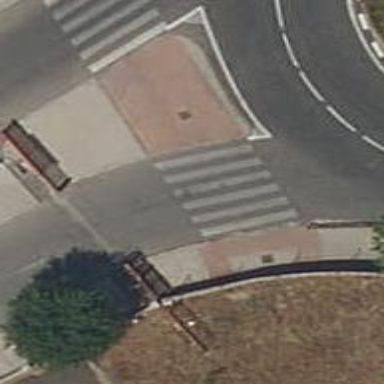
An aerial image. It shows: Marked crossing on the road.